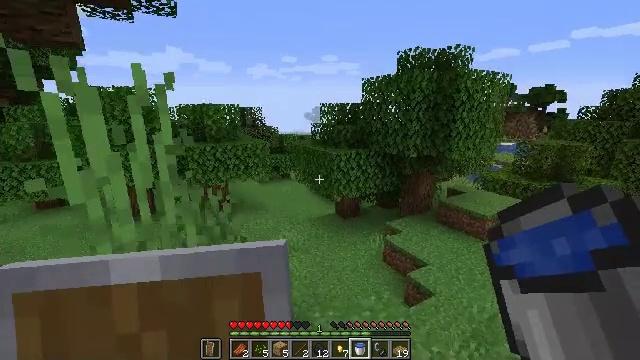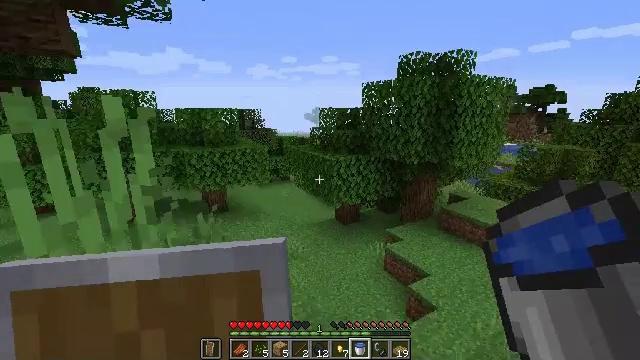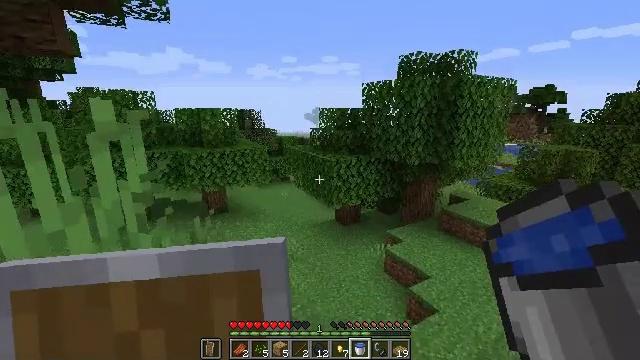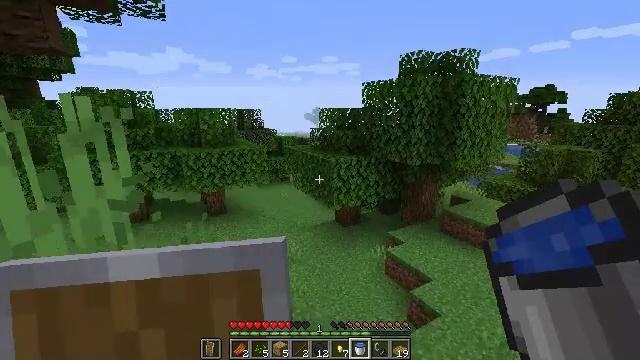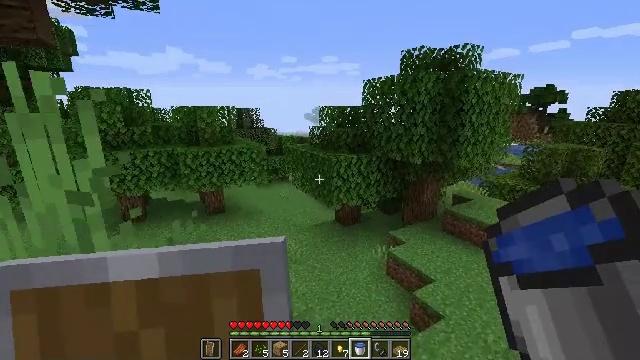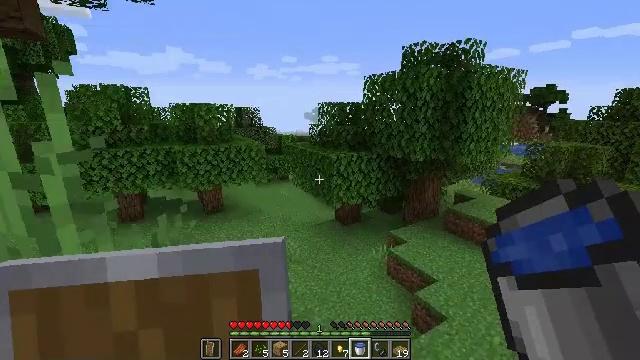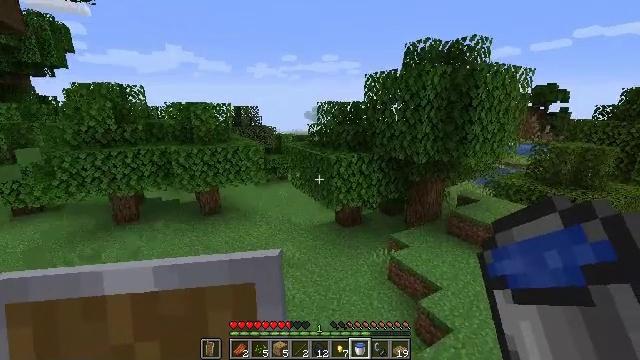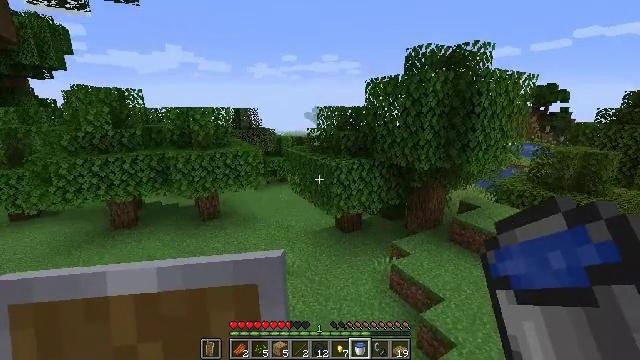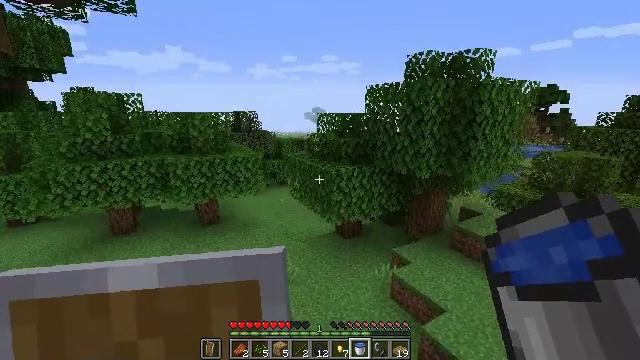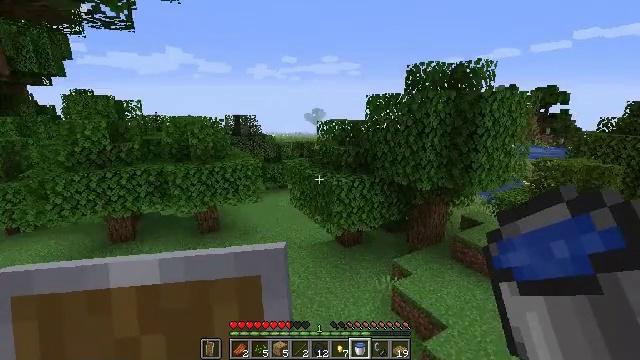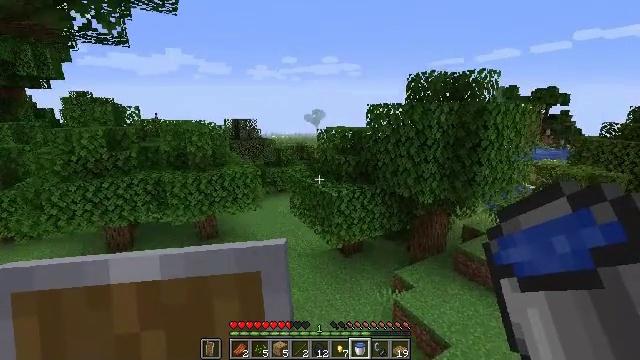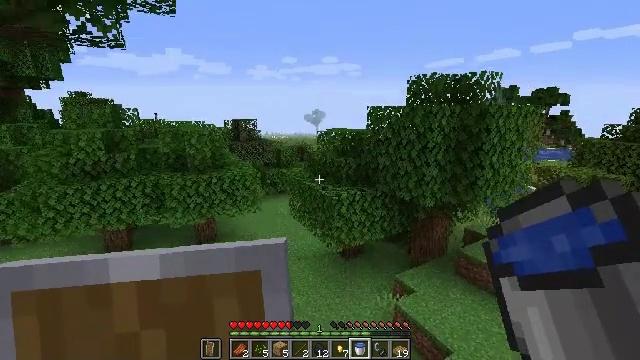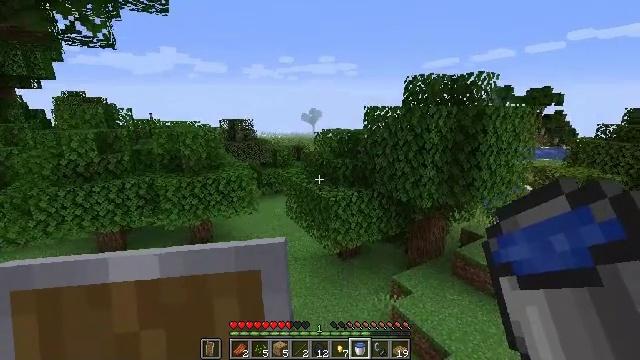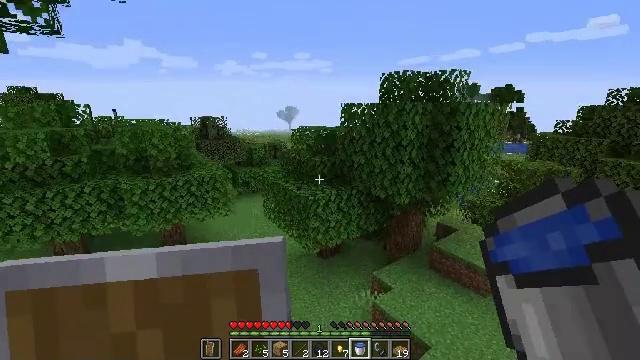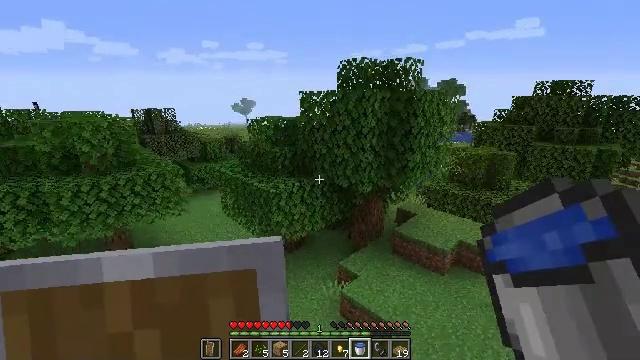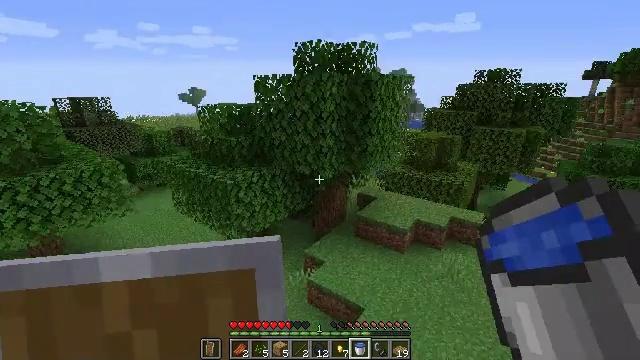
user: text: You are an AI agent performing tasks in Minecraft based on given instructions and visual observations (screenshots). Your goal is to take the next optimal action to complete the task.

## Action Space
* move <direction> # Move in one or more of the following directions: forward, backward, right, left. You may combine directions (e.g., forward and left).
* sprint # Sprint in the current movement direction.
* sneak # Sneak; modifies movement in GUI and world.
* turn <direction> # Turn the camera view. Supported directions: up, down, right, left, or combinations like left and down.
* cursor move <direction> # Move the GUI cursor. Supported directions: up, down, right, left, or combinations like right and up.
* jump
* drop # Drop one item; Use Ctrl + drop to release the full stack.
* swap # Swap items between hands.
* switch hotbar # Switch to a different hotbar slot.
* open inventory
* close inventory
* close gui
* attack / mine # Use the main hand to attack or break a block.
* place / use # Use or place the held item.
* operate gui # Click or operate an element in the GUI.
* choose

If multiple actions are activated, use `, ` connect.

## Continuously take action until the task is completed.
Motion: motion action
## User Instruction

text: Retrieve a magma block for building or traps.
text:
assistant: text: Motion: move forward, jump
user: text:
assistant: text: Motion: move forward, jump
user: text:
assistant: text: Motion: move forward, jump
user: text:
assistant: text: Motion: move forward, jump
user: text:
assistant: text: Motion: move forward, jump
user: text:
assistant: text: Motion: move forward, jump
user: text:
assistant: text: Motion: move forward, jump
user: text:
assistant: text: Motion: move forward, jump
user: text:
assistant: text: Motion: move forward, jump
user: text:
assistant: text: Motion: move forward, jump
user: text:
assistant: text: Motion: move forward, jump
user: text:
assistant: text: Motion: move forward, jump
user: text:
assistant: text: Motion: move forward, turn right, jump
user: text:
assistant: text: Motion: move forward, turn right and down, jump
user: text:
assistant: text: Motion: move forward, turn right and down, jump
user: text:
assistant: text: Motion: move forward, turn right, jump
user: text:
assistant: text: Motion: move forward, turn right, jump
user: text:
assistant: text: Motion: move forward, turn right, jump
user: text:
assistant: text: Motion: move forward, turn right, jump
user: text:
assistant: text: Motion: move forward, turn right, jump
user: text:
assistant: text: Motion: move forward, jump
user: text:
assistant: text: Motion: move forward, jump
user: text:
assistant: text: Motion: move forward, jump
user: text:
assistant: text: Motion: move forward, turn left, jump
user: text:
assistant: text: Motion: move forward, turn left and down, jump
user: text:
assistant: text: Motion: move forward, turn left and down, jump
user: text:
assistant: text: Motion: move forward, turn left, jump
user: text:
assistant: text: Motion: move forward, jump
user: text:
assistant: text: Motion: move forward, jump
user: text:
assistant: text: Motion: move forward, turn left, jump